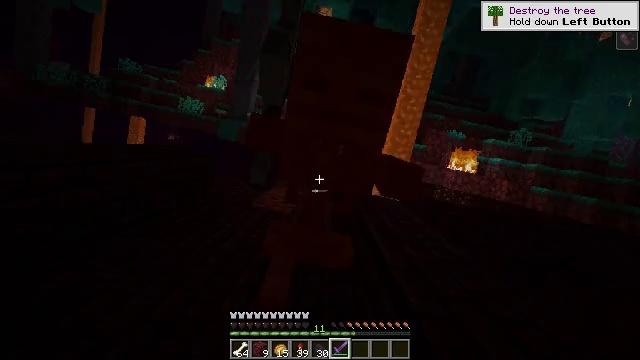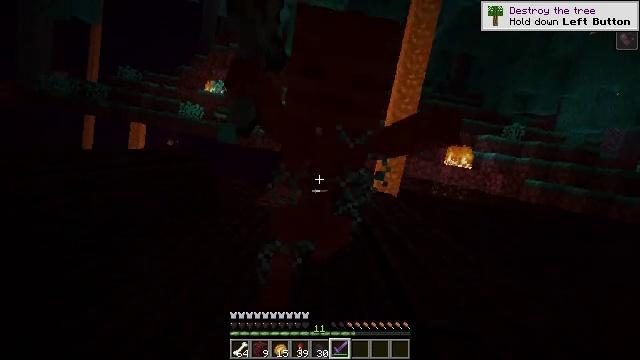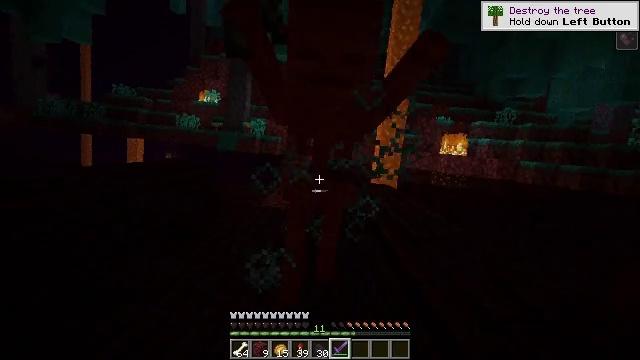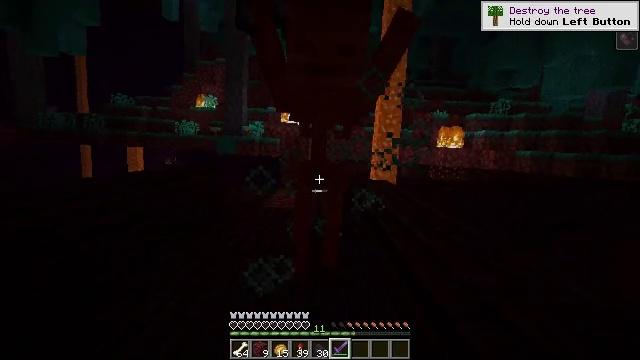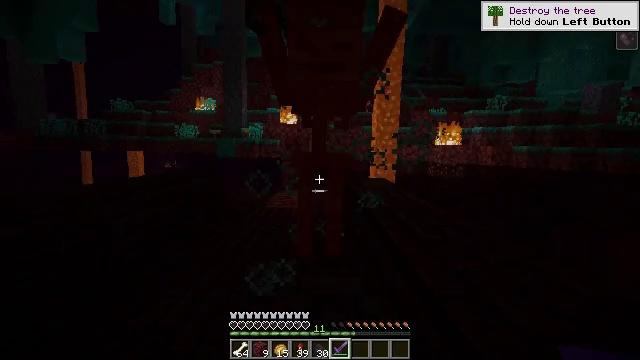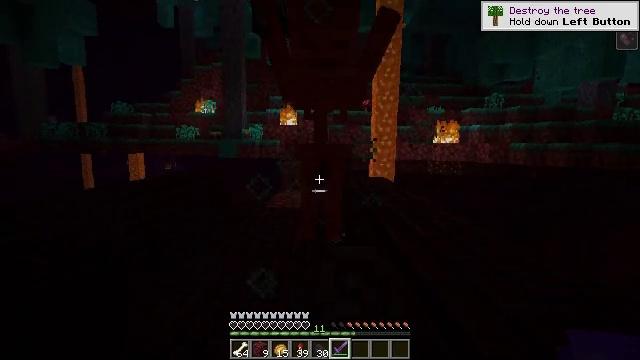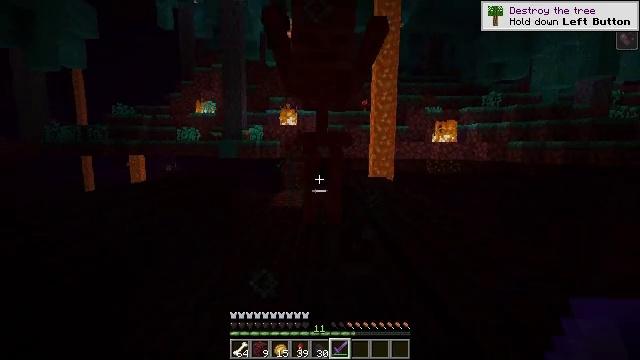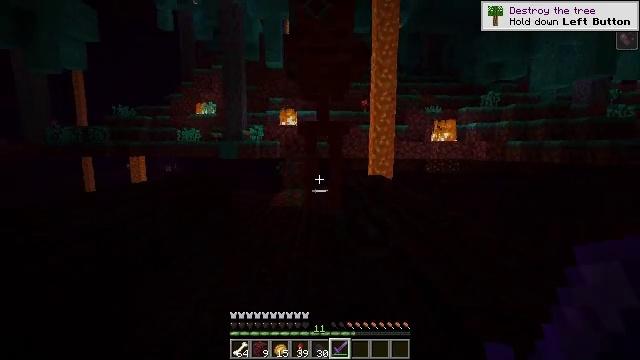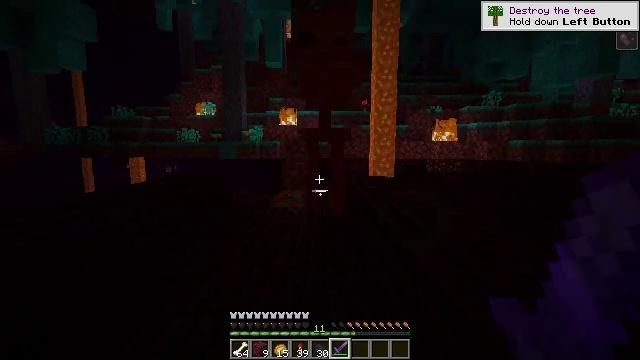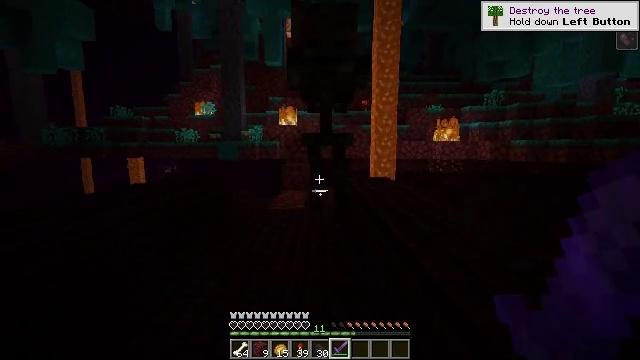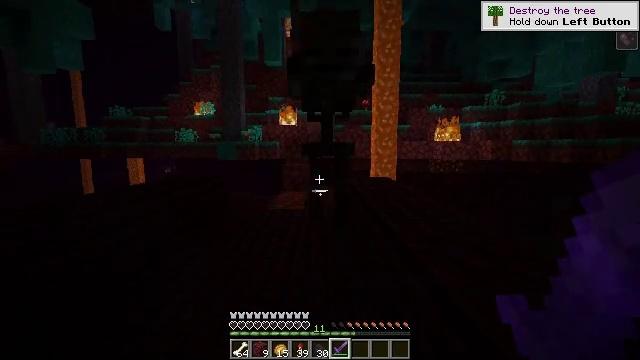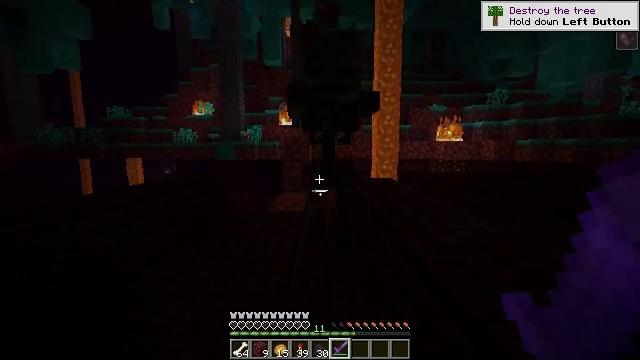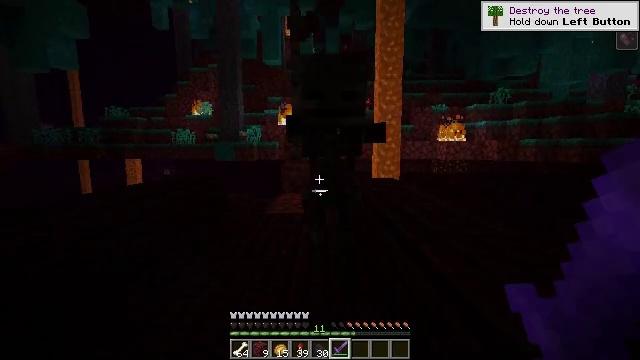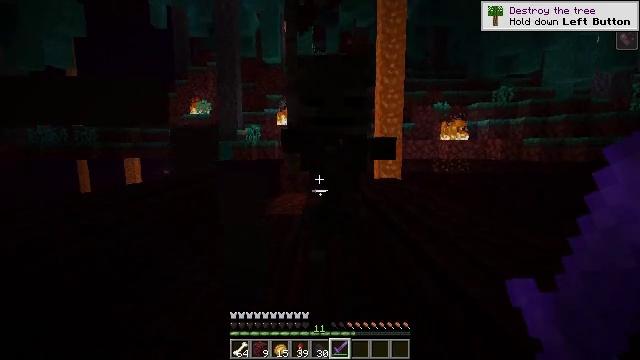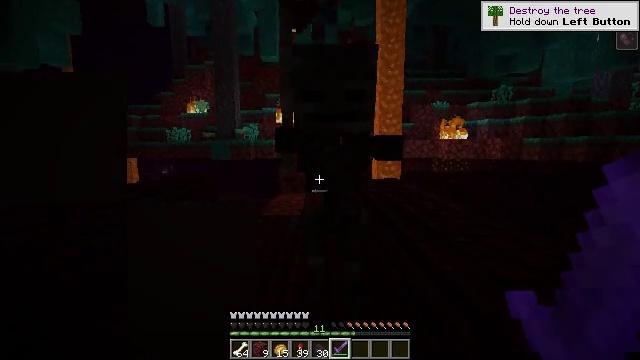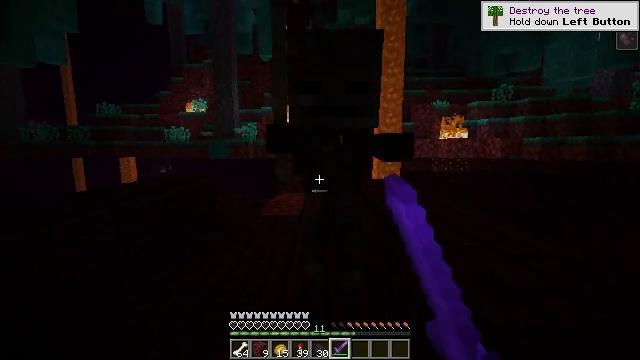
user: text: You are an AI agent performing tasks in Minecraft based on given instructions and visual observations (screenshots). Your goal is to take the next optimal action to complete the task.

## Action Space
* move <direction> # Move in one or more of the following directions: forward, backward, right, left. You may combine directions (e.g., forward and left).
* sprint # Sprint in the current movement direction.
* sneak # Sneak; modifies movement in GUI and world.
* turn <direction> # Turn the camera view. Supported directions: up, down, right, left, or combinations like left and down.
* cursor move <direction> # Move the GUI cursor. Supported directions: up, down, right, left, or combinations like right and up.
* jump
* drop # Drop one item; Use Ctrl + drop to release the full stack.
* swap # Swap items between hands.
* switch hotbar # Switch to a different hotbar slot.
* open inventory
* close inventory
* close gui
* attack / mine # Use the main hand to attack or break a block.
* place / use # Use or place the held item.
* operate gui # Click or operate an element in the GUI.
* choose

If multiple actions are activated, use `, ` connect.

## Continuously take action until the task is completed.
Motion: motion action
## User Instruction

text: Hunt the wither skeleton.
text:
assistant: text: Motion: move back, attack / mine
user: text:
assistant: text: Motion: move back, attack / mine
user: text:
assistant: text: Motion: move back, attack / mine
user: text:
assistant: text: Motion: move back
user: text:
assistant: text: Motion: move back
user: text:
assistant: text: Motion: no_op
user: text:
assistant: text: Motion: move forward
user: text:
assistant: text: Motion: move forward
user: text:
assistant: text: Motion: move forward
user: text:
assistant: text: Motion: move forward
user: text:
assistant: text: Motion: move forward
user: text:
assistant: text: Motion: move forward
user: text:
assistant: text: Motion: move forward
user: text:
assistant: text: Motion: attack / mine
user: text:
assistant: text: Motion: move back, attack / mine
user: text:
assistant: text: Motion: move back, attack / mine
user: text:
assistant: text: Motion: move back, attack / mine
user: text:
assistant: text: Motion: move back, attack / mine
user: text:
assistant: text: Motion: attack / mine